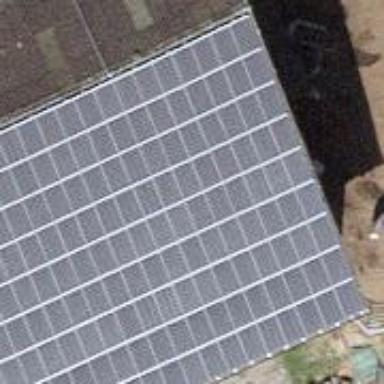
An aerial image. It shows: Solar power generator with photovoltaic panels.